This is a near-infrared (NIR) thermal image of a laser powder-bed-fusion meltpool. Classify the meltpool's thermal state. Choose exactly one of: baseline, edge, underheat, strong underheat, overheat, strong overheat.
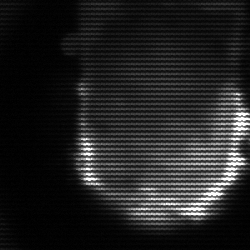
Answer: baseline